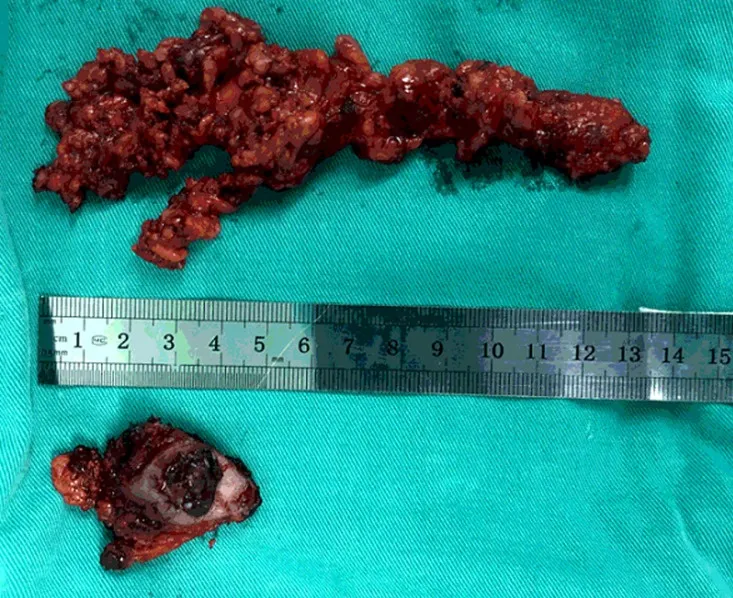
removed parotid gland, lymph nodes, and adipose connective tissue of size 2 cm x 2 cm x 1.4 cm.
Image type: medical_photograph (other_medical_photograph)